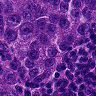
Metastatic tissue present: yes